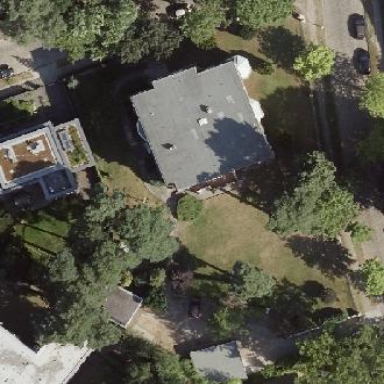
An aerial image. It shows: Detached building with roof shaped like quadruple saltbox.